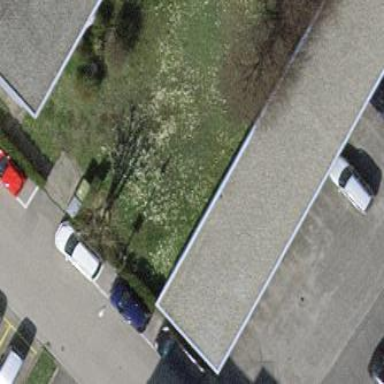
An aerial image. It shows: Group of garages.